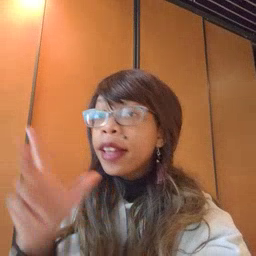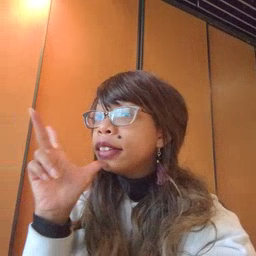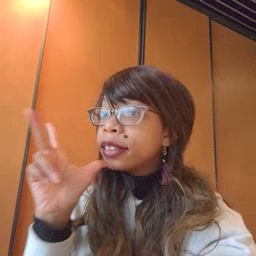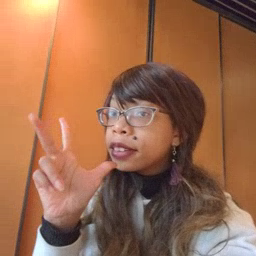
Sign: hen